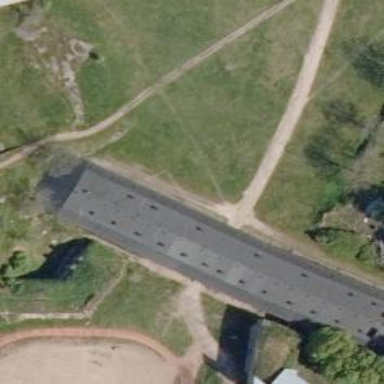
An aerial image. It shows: Footway tunnel passing through building.